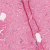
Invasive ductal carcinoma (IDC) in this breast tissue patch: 0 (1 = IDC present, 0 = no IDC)